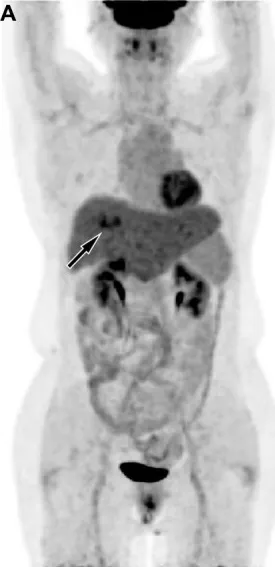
(A) The maximum intensity projection of the positron emission tomography (PET)/computed tomography (CT) showed a lesion in the liver region with increased uptake of fluorine-18 fluorodeoxyglucose (18F-FDG), with a maximum standardized uptake value (SUVmax) of 8.5.
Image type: radiology (pet)